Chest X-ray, AP view. Patient: 56 years old, sex M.
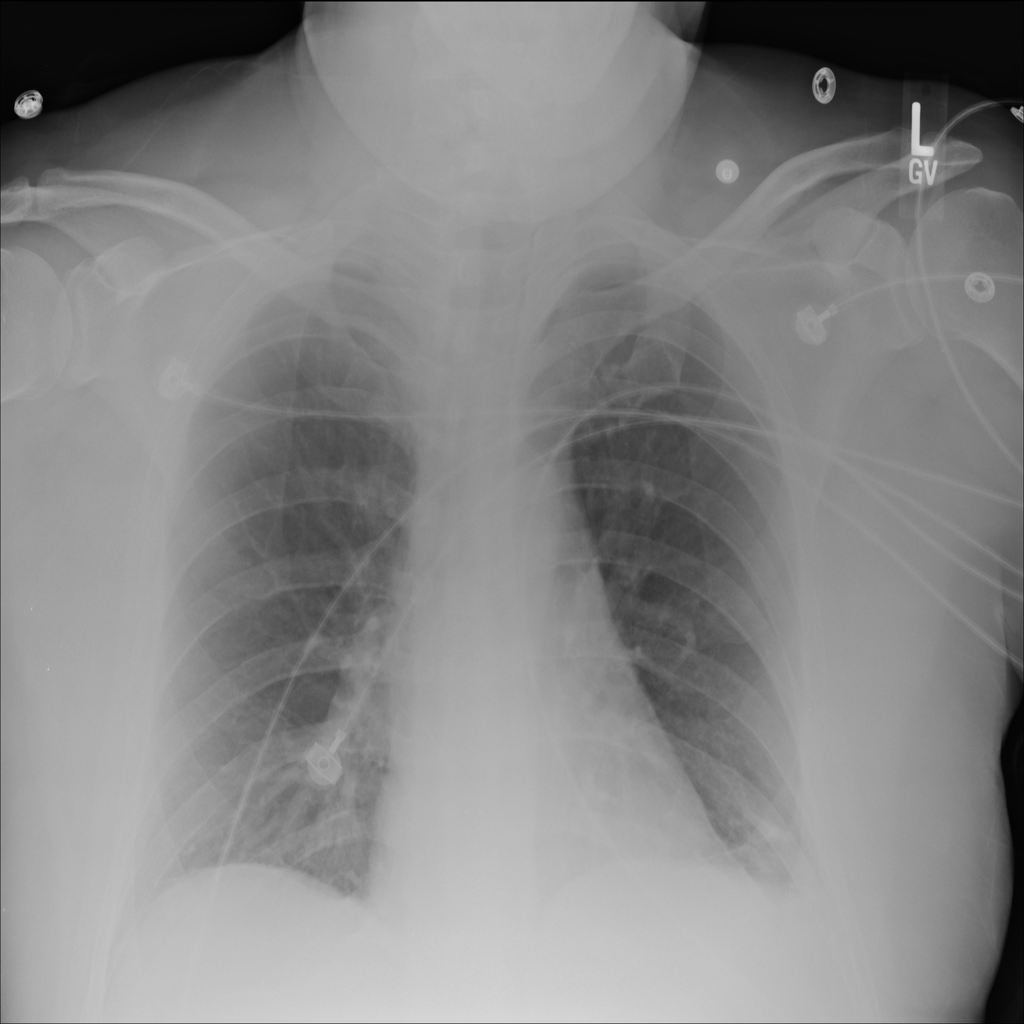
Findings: Atelectasis